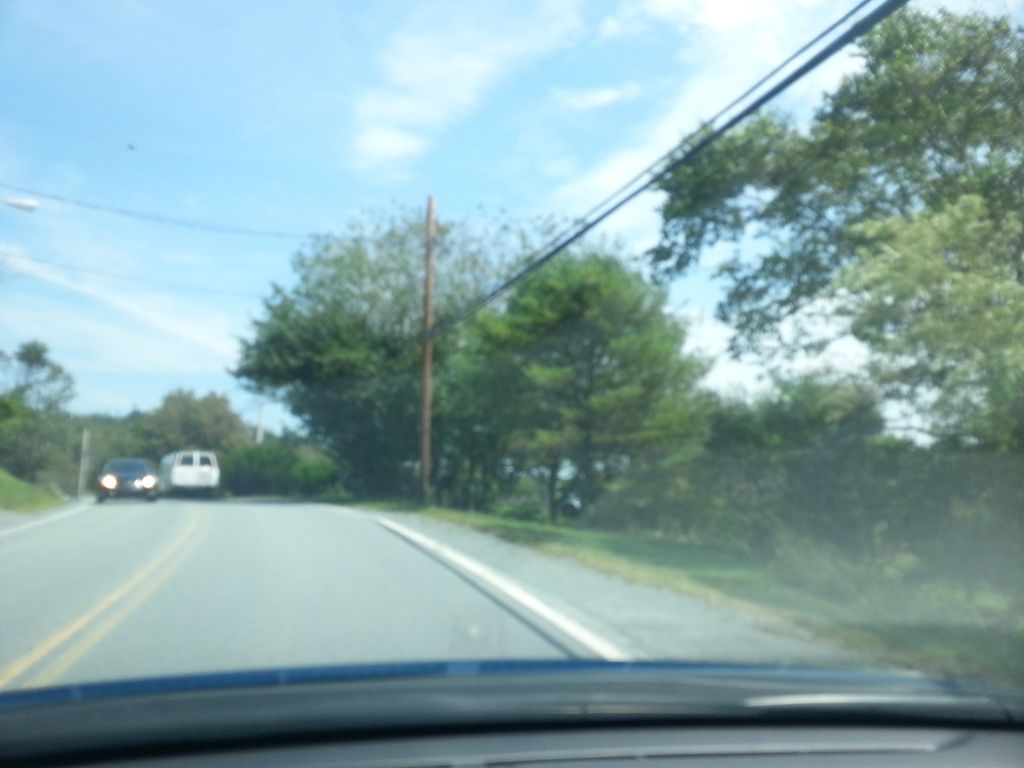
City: halifax